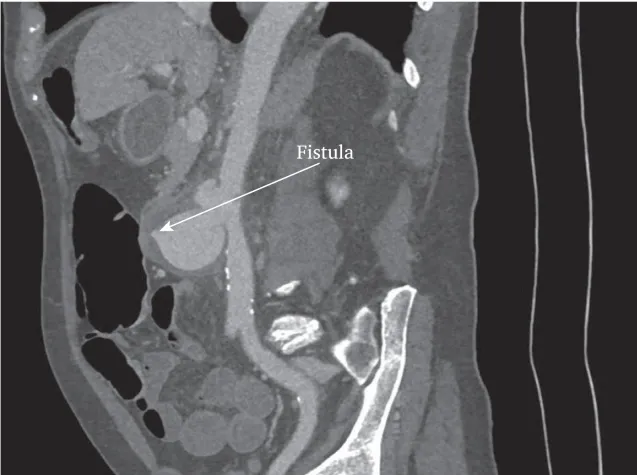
Multiple planar reconstruction of a computed tomography scan showing a large aortic aneurysm and primary aorto-enteric fistula (arrow).
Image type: radiology (ct)